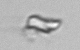
Label: detritus_transparent